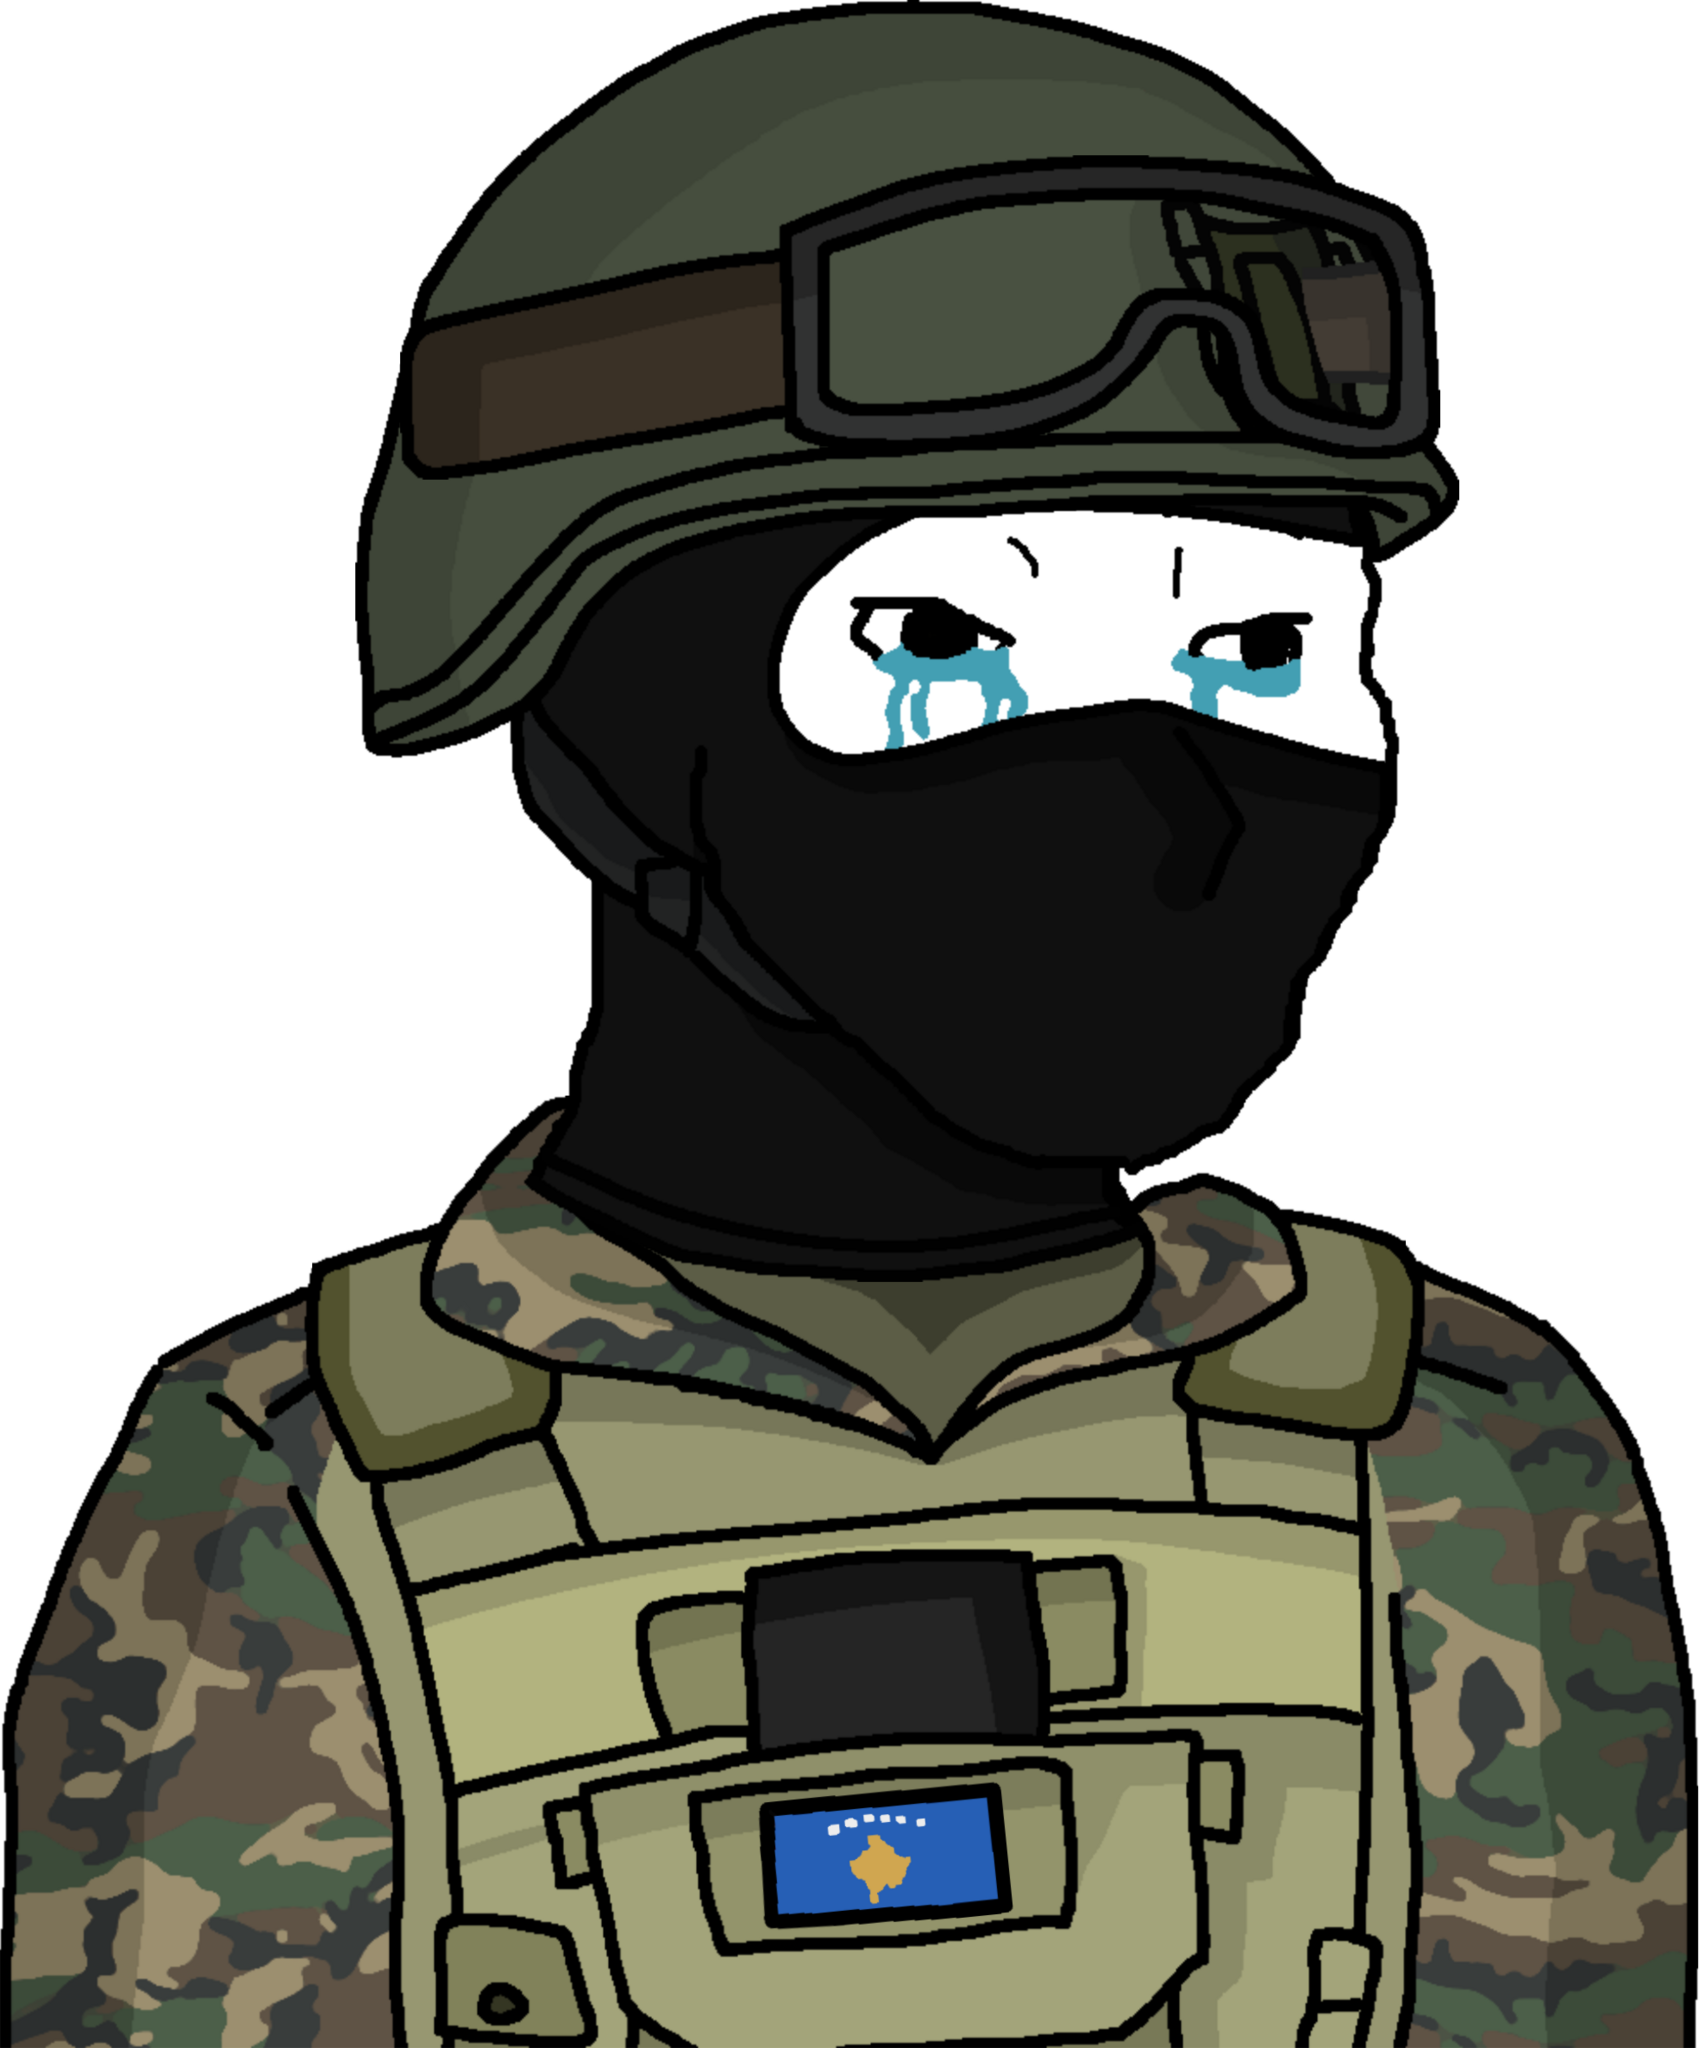
Label: 5_Crying_Wojak